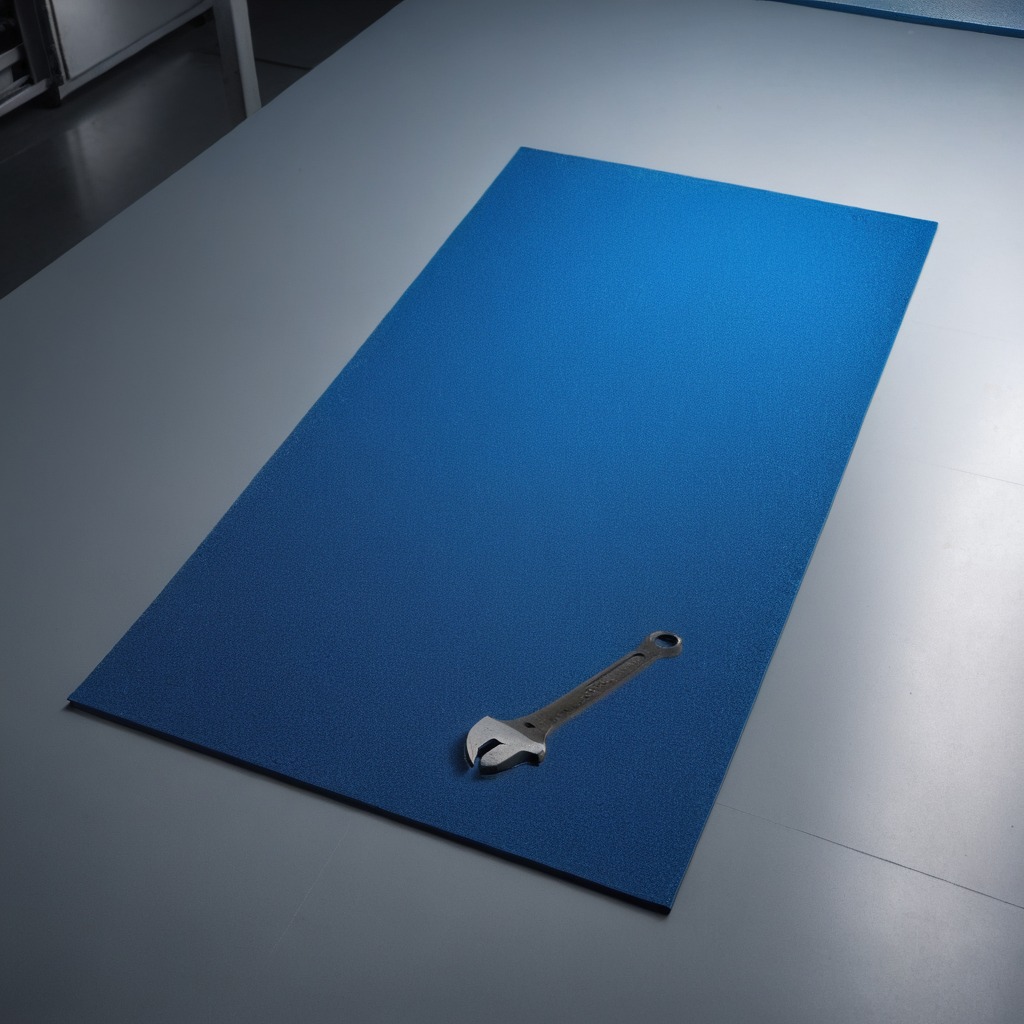
A wrench lies on the granite tabletop inside a workshop.